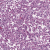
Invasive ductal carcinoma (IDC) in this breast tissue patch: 1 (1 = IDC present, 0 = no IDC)